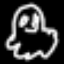
Label: frog